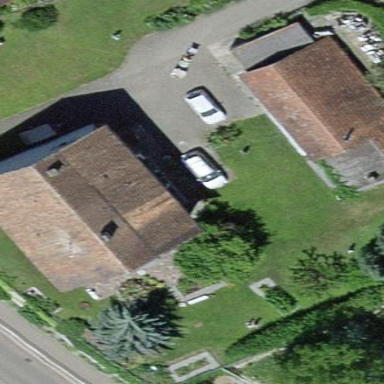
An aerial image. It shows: Building with tiled roof.